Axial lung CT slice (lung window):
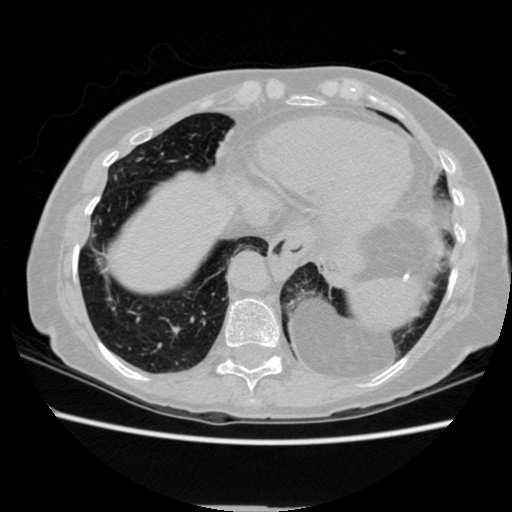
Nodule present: no